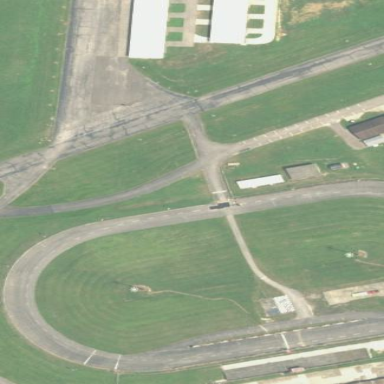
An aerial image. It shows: Paved raceway designed for motor sports.